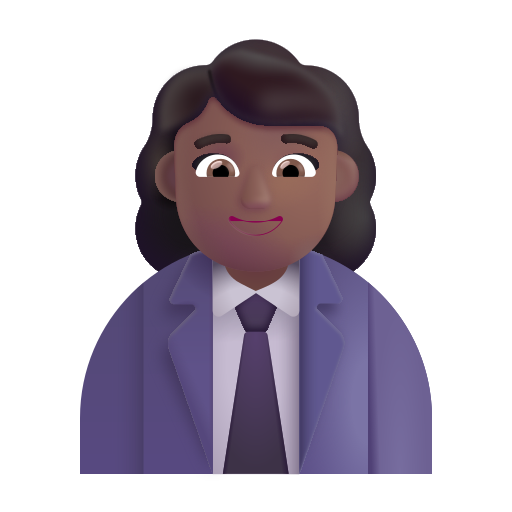
woman office worker color  dark